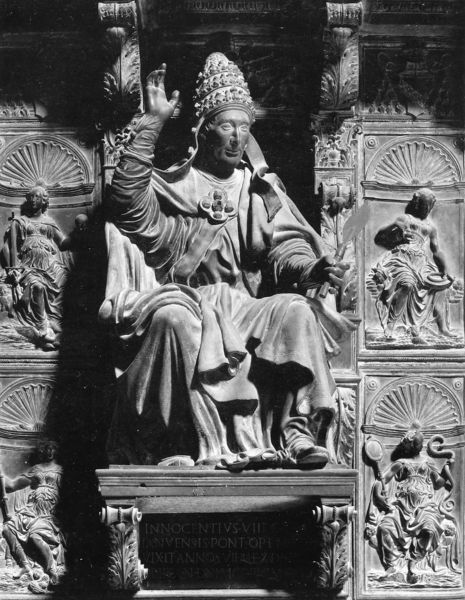
Titel: Grabmal von Papst Innocenz VIII.
Künstler: Antonio del Pollaiuolo
Standort: Rom, S. Pietro (EU - I - Latium)
Schlagwörter: blätter, hand, schatten, sitzen, busen, frau, licht, falten, spiegel, kirche, skulptur, statue, schrift, stab, figuren, bischof, papst, thron, plastik, budda, schwert, schlange, rom, schnitzerei, segnen, mitra, tiara, muscheln, gottheit, guss, st. peter, sstuhl, fibel, relef, segensgruss, papstgramal, himalaja